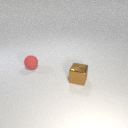
small brown metal cube to the right of small red rubber sphere